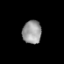
Tissue: prostate
Cell type: T cells
Senescence score: 0.2401
Nuclear area (px): 429
Mean DAPI intensity: 154.702